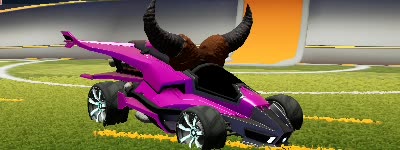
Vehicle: aftershock